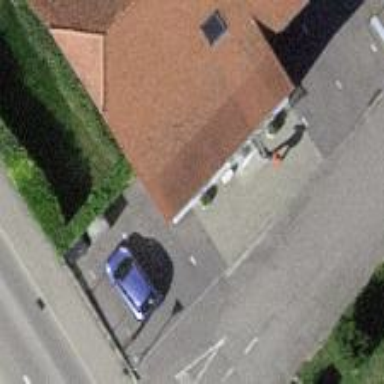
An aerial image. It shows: Veterinary facility.